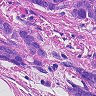
Metastatic tissue present: yes